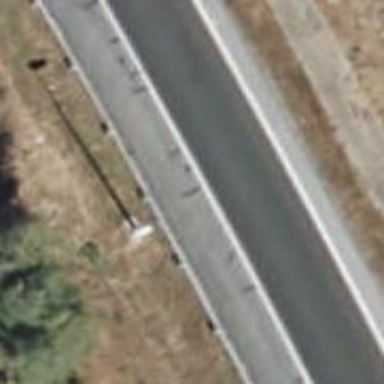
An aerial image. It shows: Motorway link.